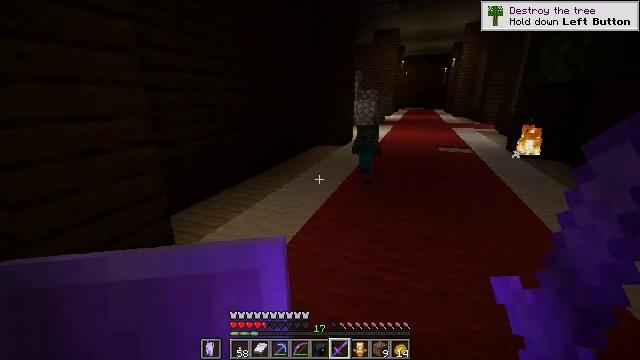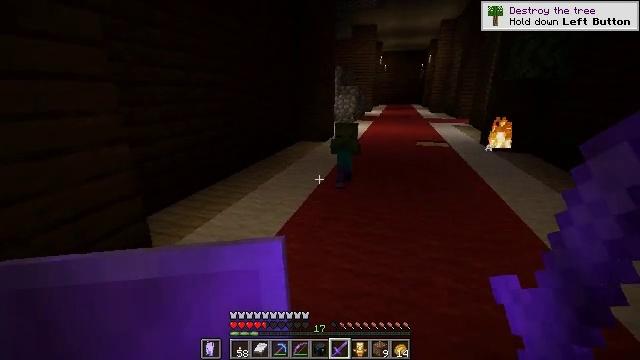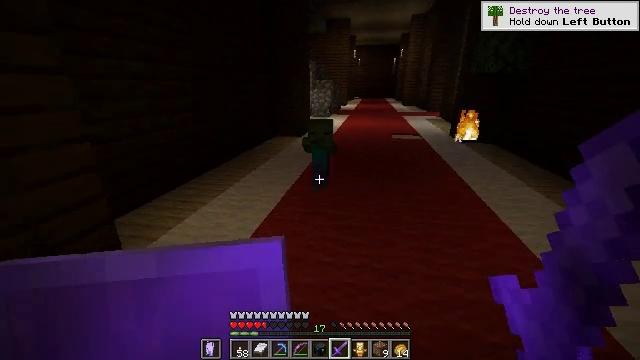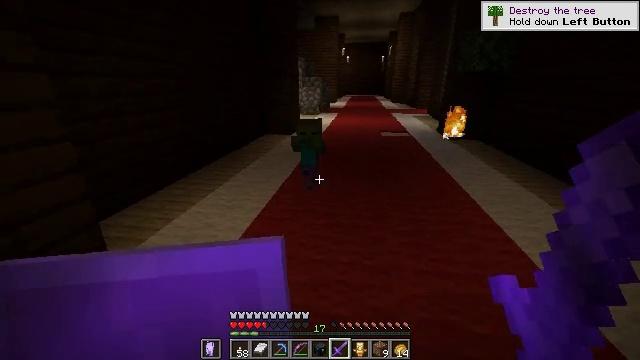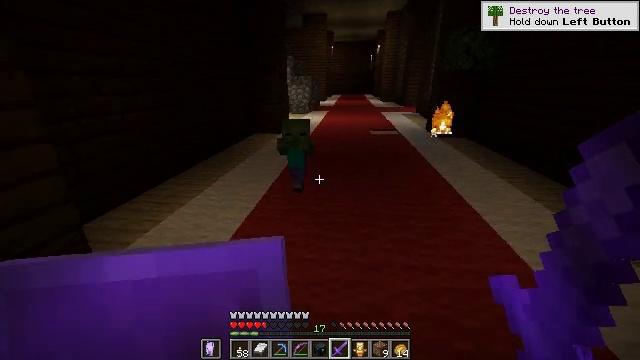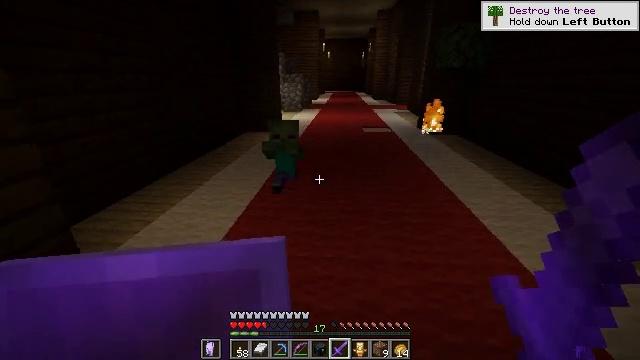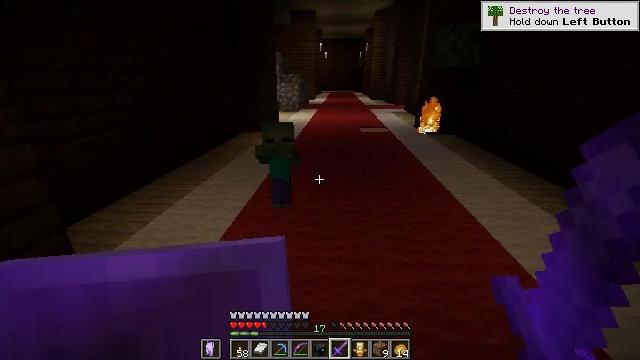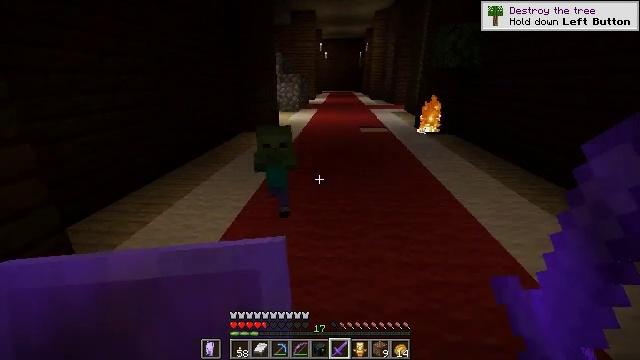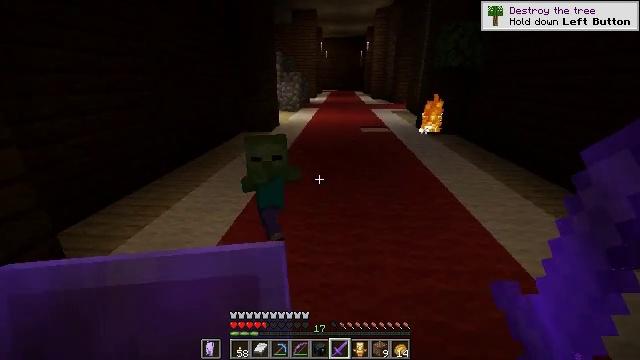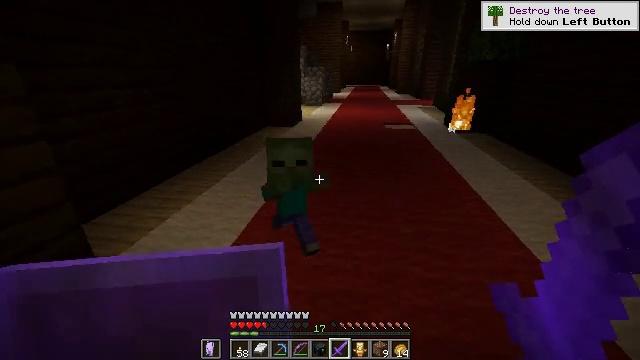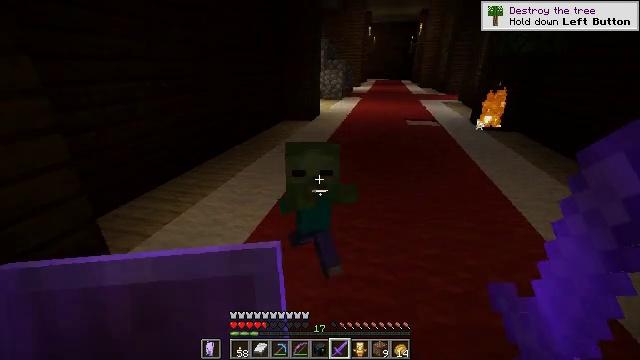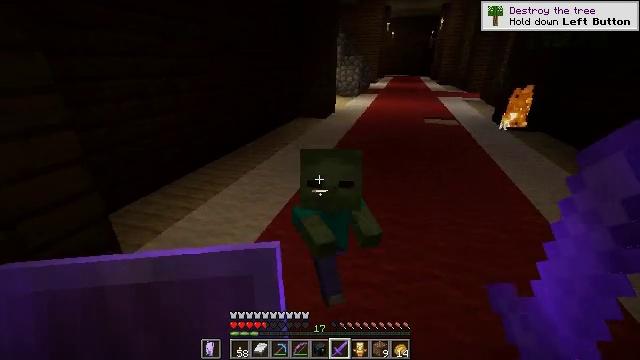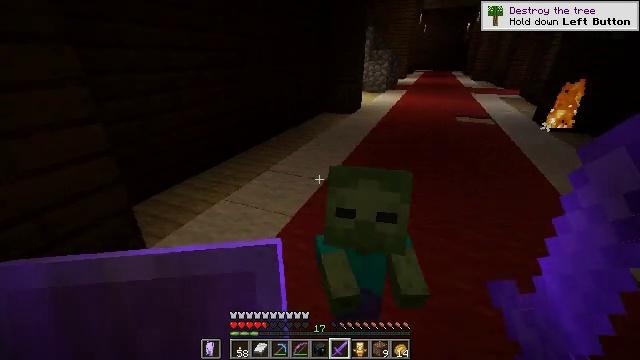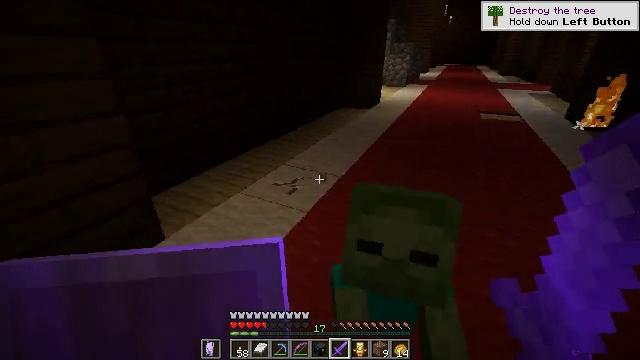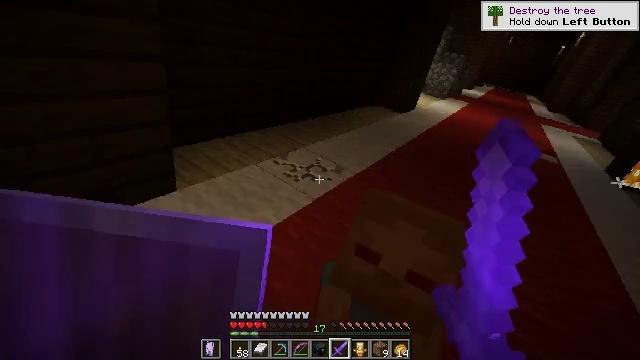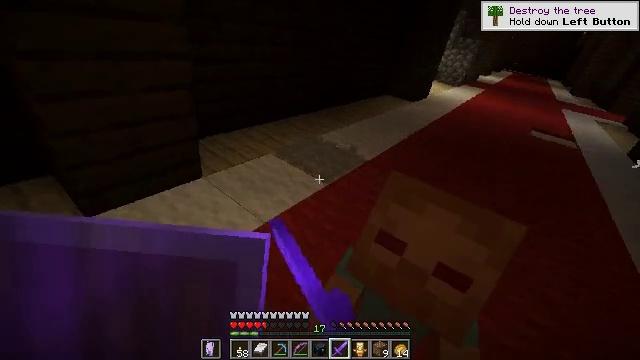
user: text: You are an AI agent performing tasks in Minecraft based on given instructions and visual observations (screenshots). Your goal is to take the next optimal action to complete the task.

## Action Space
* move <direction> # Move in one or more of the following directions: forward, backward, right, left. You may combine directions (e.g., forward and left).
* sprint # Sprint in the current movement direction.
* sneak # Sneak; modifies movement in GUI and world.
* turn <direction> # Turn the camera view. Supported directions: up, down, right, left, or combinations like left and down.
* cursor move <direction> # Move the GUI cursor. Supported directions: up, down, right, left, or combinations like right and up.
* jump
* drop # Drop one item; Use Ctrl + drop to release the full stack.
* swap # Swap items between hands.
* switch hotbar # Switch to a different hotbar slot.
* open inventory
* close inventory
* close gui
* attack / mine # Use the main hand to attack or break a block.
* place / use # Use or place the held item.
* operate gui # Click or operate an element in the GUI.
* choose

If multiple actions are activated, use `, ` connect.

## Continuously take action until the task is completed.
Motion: motion action
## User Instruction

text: Collect the white carpet by hitting it.
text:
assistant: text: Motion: turn right
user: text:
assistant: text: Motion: turn right and down
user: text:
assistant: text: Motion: turn right
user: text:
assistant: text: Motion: turn right
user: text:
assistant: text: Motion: turn right
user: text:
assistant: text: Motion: no_op
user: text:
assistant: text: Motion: no_op
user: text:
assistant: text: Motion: move forward
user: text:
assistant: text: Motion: move forward, turn left and down
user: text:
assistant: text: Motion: move forward, turn left and down
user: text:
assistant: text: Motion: turn left
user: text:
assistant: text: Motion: turn left and down
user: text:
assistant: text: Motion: turn left and down, attack / mine
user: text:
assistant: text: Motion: move back, turn left and down, attack / mine
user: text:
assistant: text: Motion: move back, turn left and down, attack / mine
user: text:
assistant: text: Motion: move back, attack / mine
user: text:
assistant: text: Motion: move back, turn right and down, attack / mine
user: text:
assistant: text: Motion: move back, turn right, attack / mine
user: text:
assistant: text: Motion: move back, turn right and down, attack / mine
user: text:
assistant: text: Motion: attack / mine